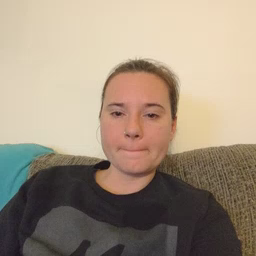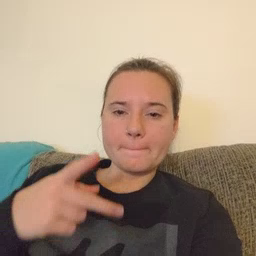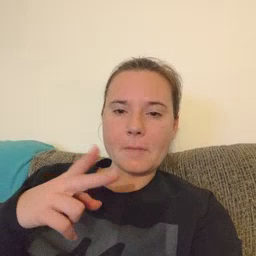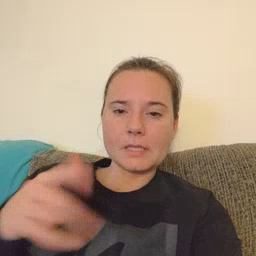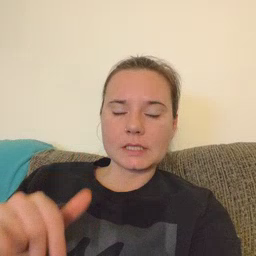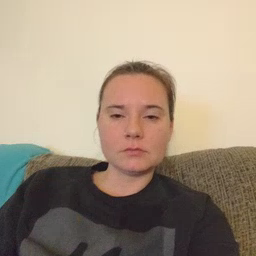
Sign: puppy